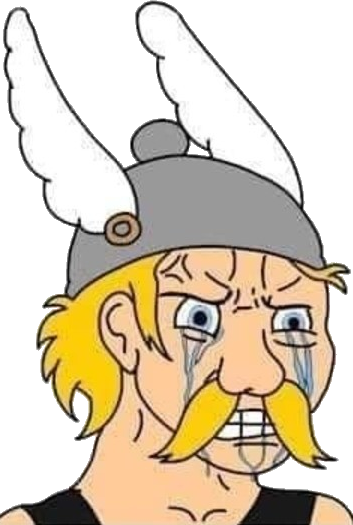
Label: 5_Crying_Wojak